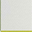
Piece: xx